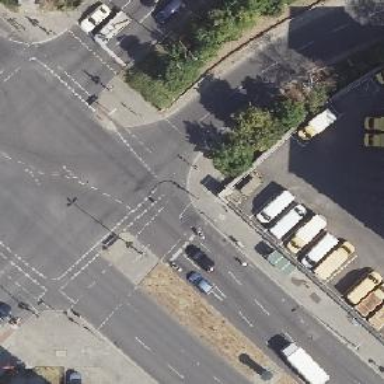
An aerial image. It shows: Road with traffic signals.